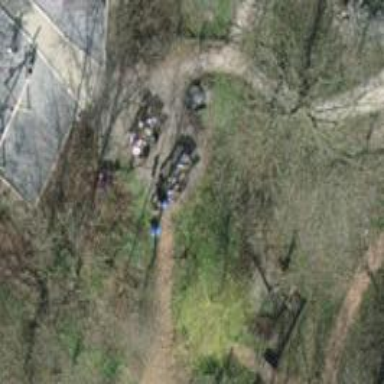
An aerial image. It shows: Picnic table located in leisure land area.